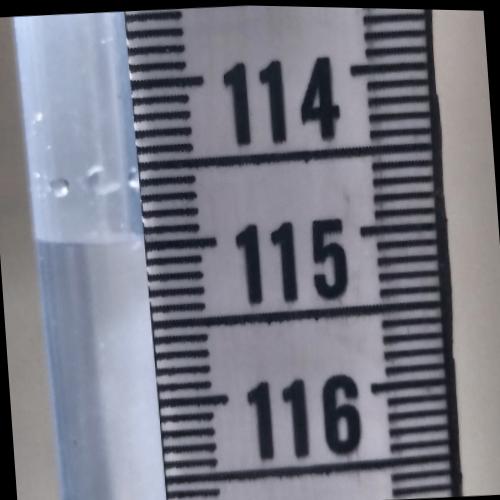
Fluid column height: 115.0 cm